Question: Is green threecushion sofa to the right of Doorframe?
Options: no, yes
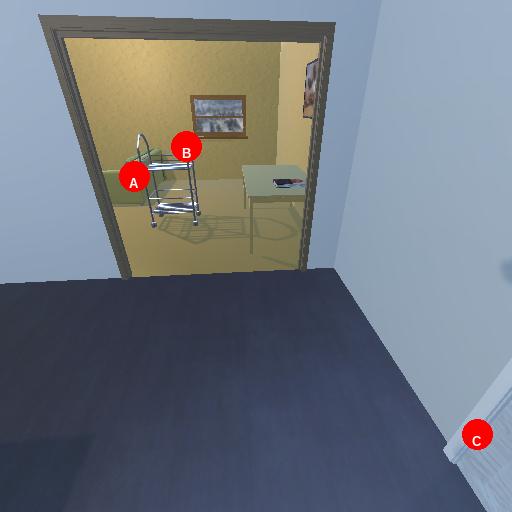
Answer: no